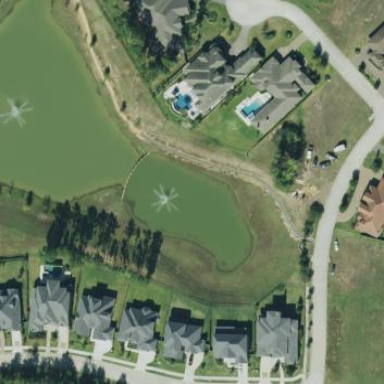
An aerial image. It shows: Detention basin filled with water.